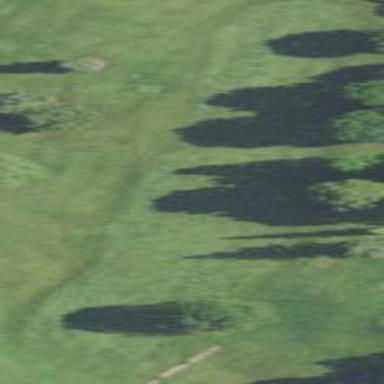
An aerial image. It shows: Grassy area designated as golf fairway.